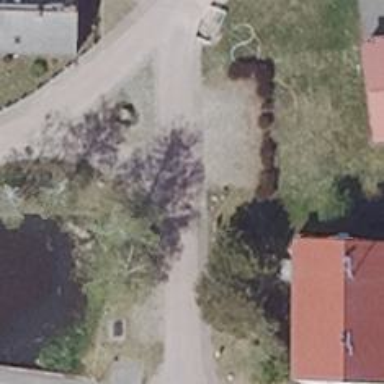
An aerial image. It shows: Residential road.